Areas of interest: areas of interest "De Xin Garden Community"
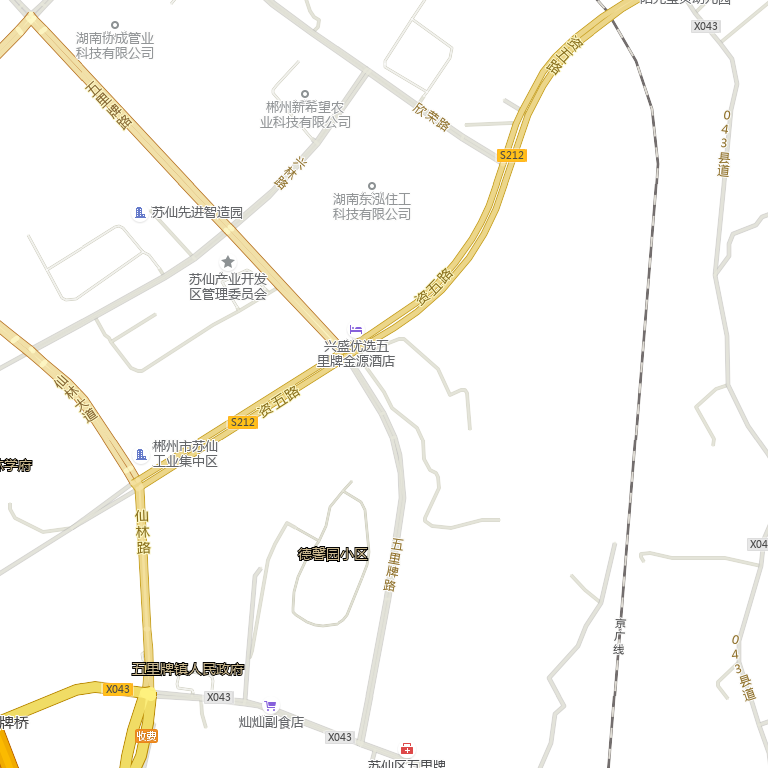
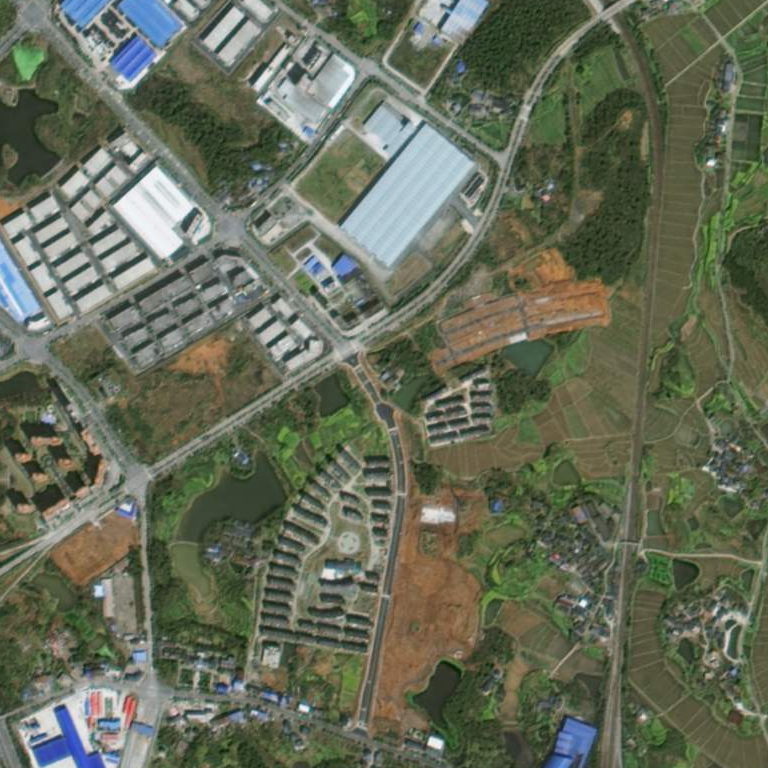